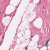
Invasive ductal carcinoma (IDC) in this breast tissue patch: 0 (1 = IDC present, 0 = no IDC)